Aerial crown-view tile of a tropical tree (Barro Colorado Island, Panama), acquired 20240918:
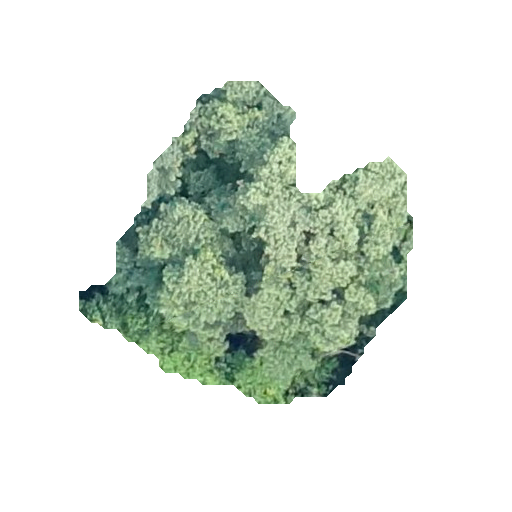
Species: Luehea seemannii
GBIF accepted scientific name: Luehea seemannii
Crown area: 103.529 m²